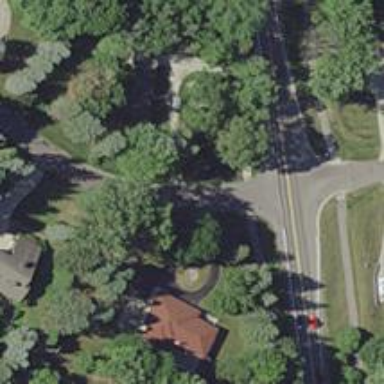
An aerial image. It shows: Unmarked road crossing.